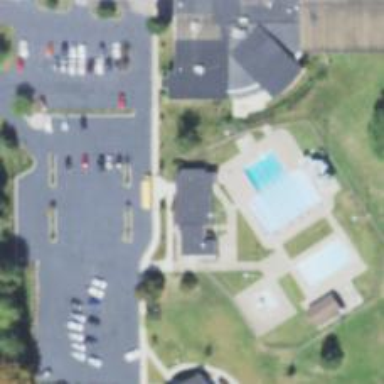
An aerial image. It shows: Water park.